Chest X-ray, AP view. Patient: 33 years old, sex M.
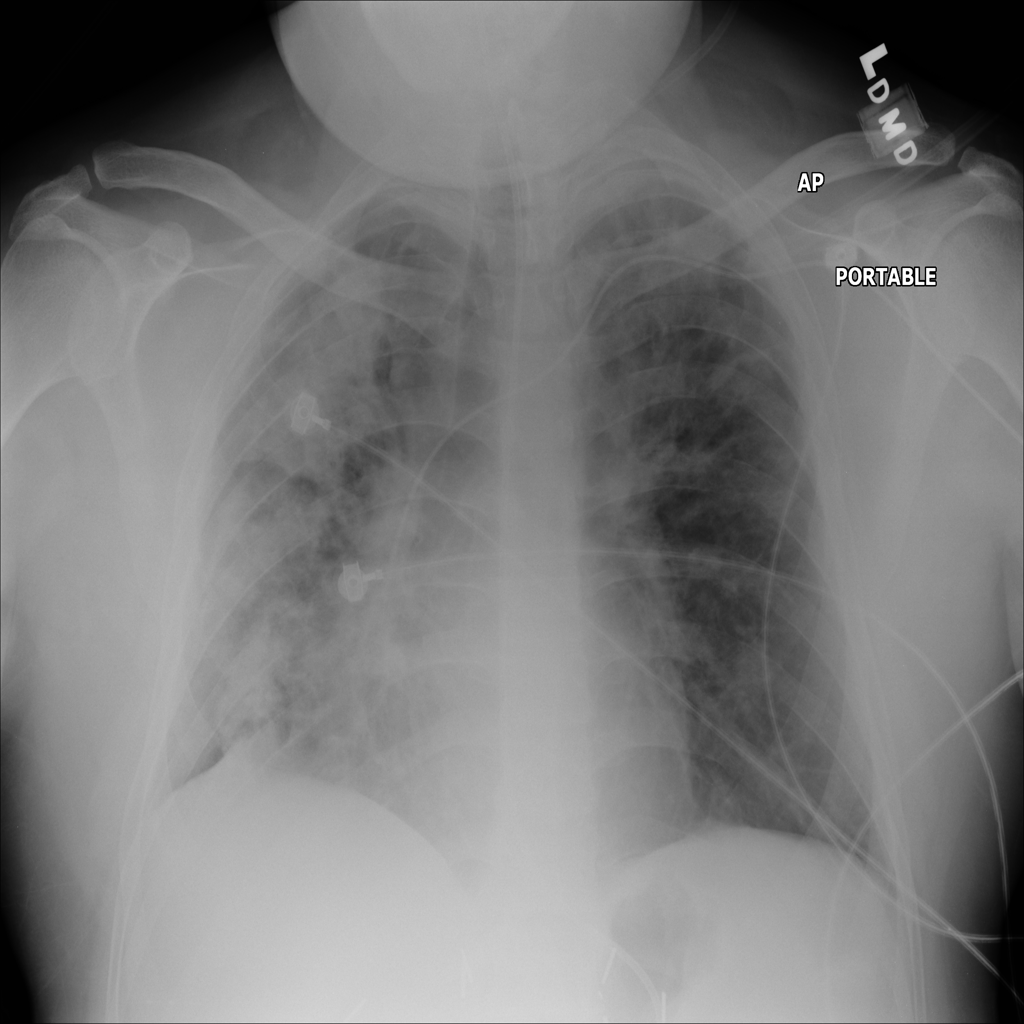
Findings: Infiltration